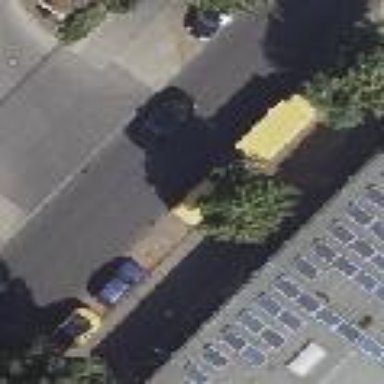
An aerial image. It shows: Street side parking with sett surface.